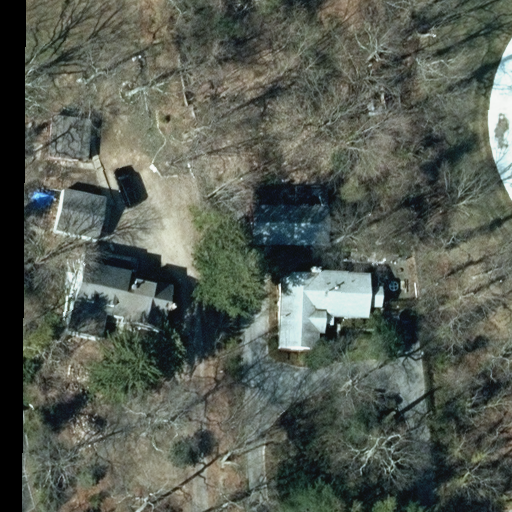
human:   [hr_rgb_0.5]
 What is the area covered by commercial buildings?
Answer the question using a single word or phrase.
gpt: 0m2

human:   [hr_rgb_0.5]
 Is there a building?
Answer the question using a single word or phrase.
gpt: yes

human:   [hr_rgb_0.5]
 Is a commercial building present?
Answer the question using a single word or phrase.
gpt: no

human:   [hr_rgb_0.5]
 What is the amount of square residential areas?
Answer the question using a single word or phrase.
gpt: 0

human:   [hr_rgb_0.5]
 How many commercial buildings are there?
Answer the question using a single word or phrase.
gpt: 0

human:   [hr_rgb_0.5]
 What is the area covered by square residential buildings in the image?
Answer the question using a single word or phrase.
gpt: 0m2

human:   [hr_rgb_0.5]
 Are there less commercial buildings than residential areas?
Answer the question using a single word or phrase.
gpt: yes

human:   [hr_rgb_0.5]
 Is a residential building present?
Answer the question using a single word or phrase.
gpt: yes

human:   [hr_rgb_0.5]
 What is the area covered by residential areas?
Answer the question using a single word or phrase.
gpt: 10637m2

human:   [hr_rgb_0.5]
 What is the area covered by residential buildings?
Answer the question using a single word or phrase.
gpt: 675m2

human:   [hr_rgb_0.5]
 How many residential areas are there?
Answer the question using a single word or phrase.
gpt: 1

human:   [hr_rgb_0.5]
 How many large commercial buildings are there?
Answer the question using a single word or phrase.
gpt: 0

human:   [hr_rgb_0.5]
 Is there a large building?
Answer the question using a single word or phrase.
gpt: no

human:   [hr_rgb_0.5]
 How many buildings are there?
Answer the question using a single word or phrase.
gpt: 5

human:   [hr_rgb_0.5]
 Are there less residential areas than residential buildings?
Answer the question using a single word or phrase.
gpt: yes

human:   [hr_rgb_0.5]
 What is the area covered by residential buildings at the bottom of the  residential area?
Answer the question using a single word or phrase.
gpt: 0m2

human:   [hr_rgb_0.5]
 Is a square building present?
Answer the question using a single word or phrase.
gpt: no

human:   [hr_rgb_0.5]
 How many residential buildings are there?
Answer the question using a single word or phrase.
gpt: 3

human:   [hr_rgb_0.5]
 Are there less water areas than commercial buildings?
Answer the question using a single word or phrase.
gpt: no

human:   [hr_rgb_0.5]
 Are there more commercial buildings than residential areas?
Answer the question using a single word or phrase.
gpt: no

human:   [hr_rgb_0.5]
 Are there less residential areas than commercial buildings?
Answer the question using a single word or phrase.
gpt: no

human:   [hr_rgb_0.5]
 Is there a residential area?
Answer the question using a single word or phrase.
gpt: yes

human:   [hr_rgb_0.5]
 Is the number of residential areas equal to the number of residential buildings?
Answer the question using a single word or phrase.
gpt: no

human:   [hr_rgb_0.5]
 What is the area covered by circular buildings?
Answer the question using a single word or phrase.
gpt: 0m2

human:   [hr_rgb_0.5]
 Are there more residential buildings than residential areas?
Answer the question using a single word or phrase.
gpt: yes

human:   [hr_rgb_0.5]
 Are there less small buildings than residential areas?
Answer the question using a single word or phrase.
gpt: no

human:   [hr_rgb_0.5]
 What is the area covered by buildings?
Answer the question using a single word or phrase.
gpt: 828m2

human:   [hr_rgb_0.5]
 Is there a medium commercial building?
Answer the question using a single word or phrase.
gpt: no

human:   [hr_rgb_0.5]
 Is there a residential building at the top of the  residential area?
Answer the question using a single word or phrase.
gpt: yes

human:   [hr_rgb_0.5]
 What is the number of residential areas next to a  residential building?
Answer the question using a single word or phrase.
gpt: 1

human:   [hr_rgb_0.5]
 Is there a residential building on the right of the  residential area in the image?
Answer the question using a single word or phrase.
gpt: no

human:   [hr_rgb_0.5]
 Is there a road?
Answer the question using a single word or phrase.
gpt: no

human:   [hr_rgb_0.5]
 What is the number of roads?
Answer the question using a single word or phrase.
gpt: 0

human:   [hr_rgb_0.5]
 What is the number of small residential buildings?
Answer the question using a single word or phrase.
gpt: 0

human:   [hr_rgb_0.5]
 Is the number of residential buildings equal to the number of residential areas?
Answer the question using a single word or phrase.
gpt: no

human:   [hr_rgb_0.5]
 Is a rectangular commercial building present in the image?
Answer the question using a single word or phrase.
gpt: no

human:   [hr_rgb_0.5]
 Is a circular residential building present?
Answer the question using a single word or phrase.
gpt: no

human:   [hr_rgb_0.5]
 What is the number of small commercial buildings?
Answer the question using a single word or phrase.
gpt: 0

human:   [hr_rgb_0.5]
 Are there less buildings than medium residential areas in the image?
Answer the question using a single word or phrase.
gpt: no

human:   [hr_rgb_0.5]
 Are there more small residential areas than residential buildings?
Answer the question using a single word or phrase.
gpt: no

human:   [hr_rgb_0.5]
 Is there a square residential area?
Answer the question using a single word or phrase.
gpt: no

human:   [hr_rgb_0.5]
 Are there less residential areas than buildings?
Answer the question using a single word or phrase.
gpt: yes

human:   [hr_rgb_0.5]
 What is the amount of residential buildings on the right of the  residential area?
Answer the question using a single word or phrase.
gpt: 0

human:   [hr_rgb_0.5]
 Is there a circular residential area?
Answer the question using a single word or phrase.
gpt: no

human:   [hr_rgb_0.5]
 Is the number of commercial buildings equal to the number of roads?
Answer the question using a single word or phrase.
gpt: yes

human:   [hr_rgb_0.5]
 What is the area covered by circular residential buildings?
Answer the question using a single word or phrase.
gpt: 0m2

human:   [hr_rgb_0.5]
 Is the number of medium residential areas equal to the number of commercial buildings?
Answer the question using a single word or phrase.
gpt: yes

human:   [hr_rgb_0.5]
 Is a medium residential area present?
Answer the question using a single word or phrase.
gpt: no

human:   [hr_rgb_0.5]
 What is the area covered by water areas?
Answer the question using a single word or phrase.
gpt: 0m2

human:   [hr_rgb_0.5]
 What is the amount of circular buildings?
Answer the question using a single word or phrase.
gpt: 0

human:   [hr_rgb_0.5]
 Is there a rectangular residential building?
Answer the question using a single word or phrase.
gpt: yes

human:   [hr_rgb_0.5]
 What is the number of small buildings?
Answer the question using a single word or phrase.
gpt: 2

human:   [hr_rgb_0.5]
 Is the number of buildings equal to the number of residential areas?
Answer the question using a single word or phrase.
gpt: no

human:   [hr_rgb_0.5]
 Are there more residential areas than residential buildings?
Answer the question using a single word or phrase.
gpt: no

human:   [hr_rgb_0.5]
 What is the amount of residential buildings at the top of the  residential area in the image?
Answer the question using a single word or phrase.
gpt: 3

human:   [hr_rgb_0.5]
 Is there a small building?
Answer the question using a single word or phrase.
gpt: yes

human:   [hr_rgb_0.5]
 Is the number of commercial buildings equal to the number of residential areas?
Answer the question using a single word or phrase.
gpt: no

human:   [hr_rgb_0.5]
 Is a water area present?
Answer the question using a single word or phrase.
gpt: no

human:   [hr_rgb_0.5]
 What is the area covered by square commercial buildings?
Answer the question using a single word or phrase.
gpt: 0m2

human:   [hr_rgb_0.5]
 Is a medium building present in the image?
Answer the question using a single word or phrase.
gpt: yes

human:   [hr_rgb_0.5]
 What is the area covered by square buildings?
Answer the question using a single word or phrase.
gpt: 0m2

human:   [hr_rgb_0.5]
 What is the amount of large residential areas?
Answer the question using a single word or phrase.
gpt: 1

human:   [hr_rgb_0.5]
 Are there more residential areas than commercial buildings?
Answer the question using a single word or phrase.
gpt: yes

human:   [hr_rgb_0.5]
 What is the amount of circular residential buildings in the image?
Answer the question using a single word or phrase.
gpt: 0